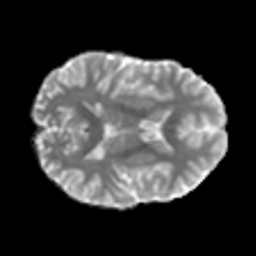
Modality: MD
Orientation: axial
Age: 18
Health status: ill
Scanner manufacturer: philips
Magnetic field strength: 3 T
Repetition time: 9 s
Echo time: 0.127 s